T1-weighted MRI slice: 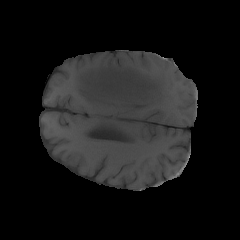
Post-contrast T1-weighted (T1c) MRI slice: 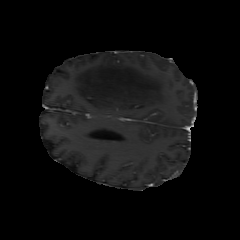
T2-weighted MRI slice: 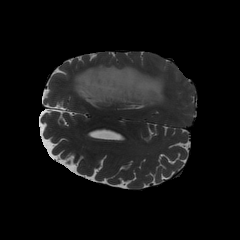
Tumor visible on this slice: yes